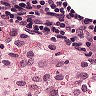
Metastatic tissue present: no